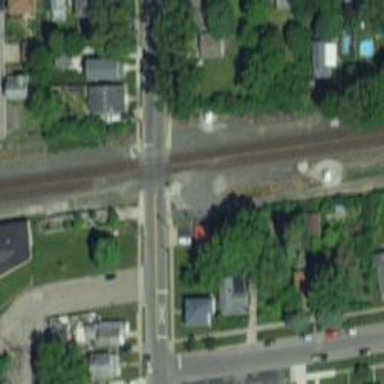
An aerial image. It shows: Level crossing along the railway.